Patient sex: M
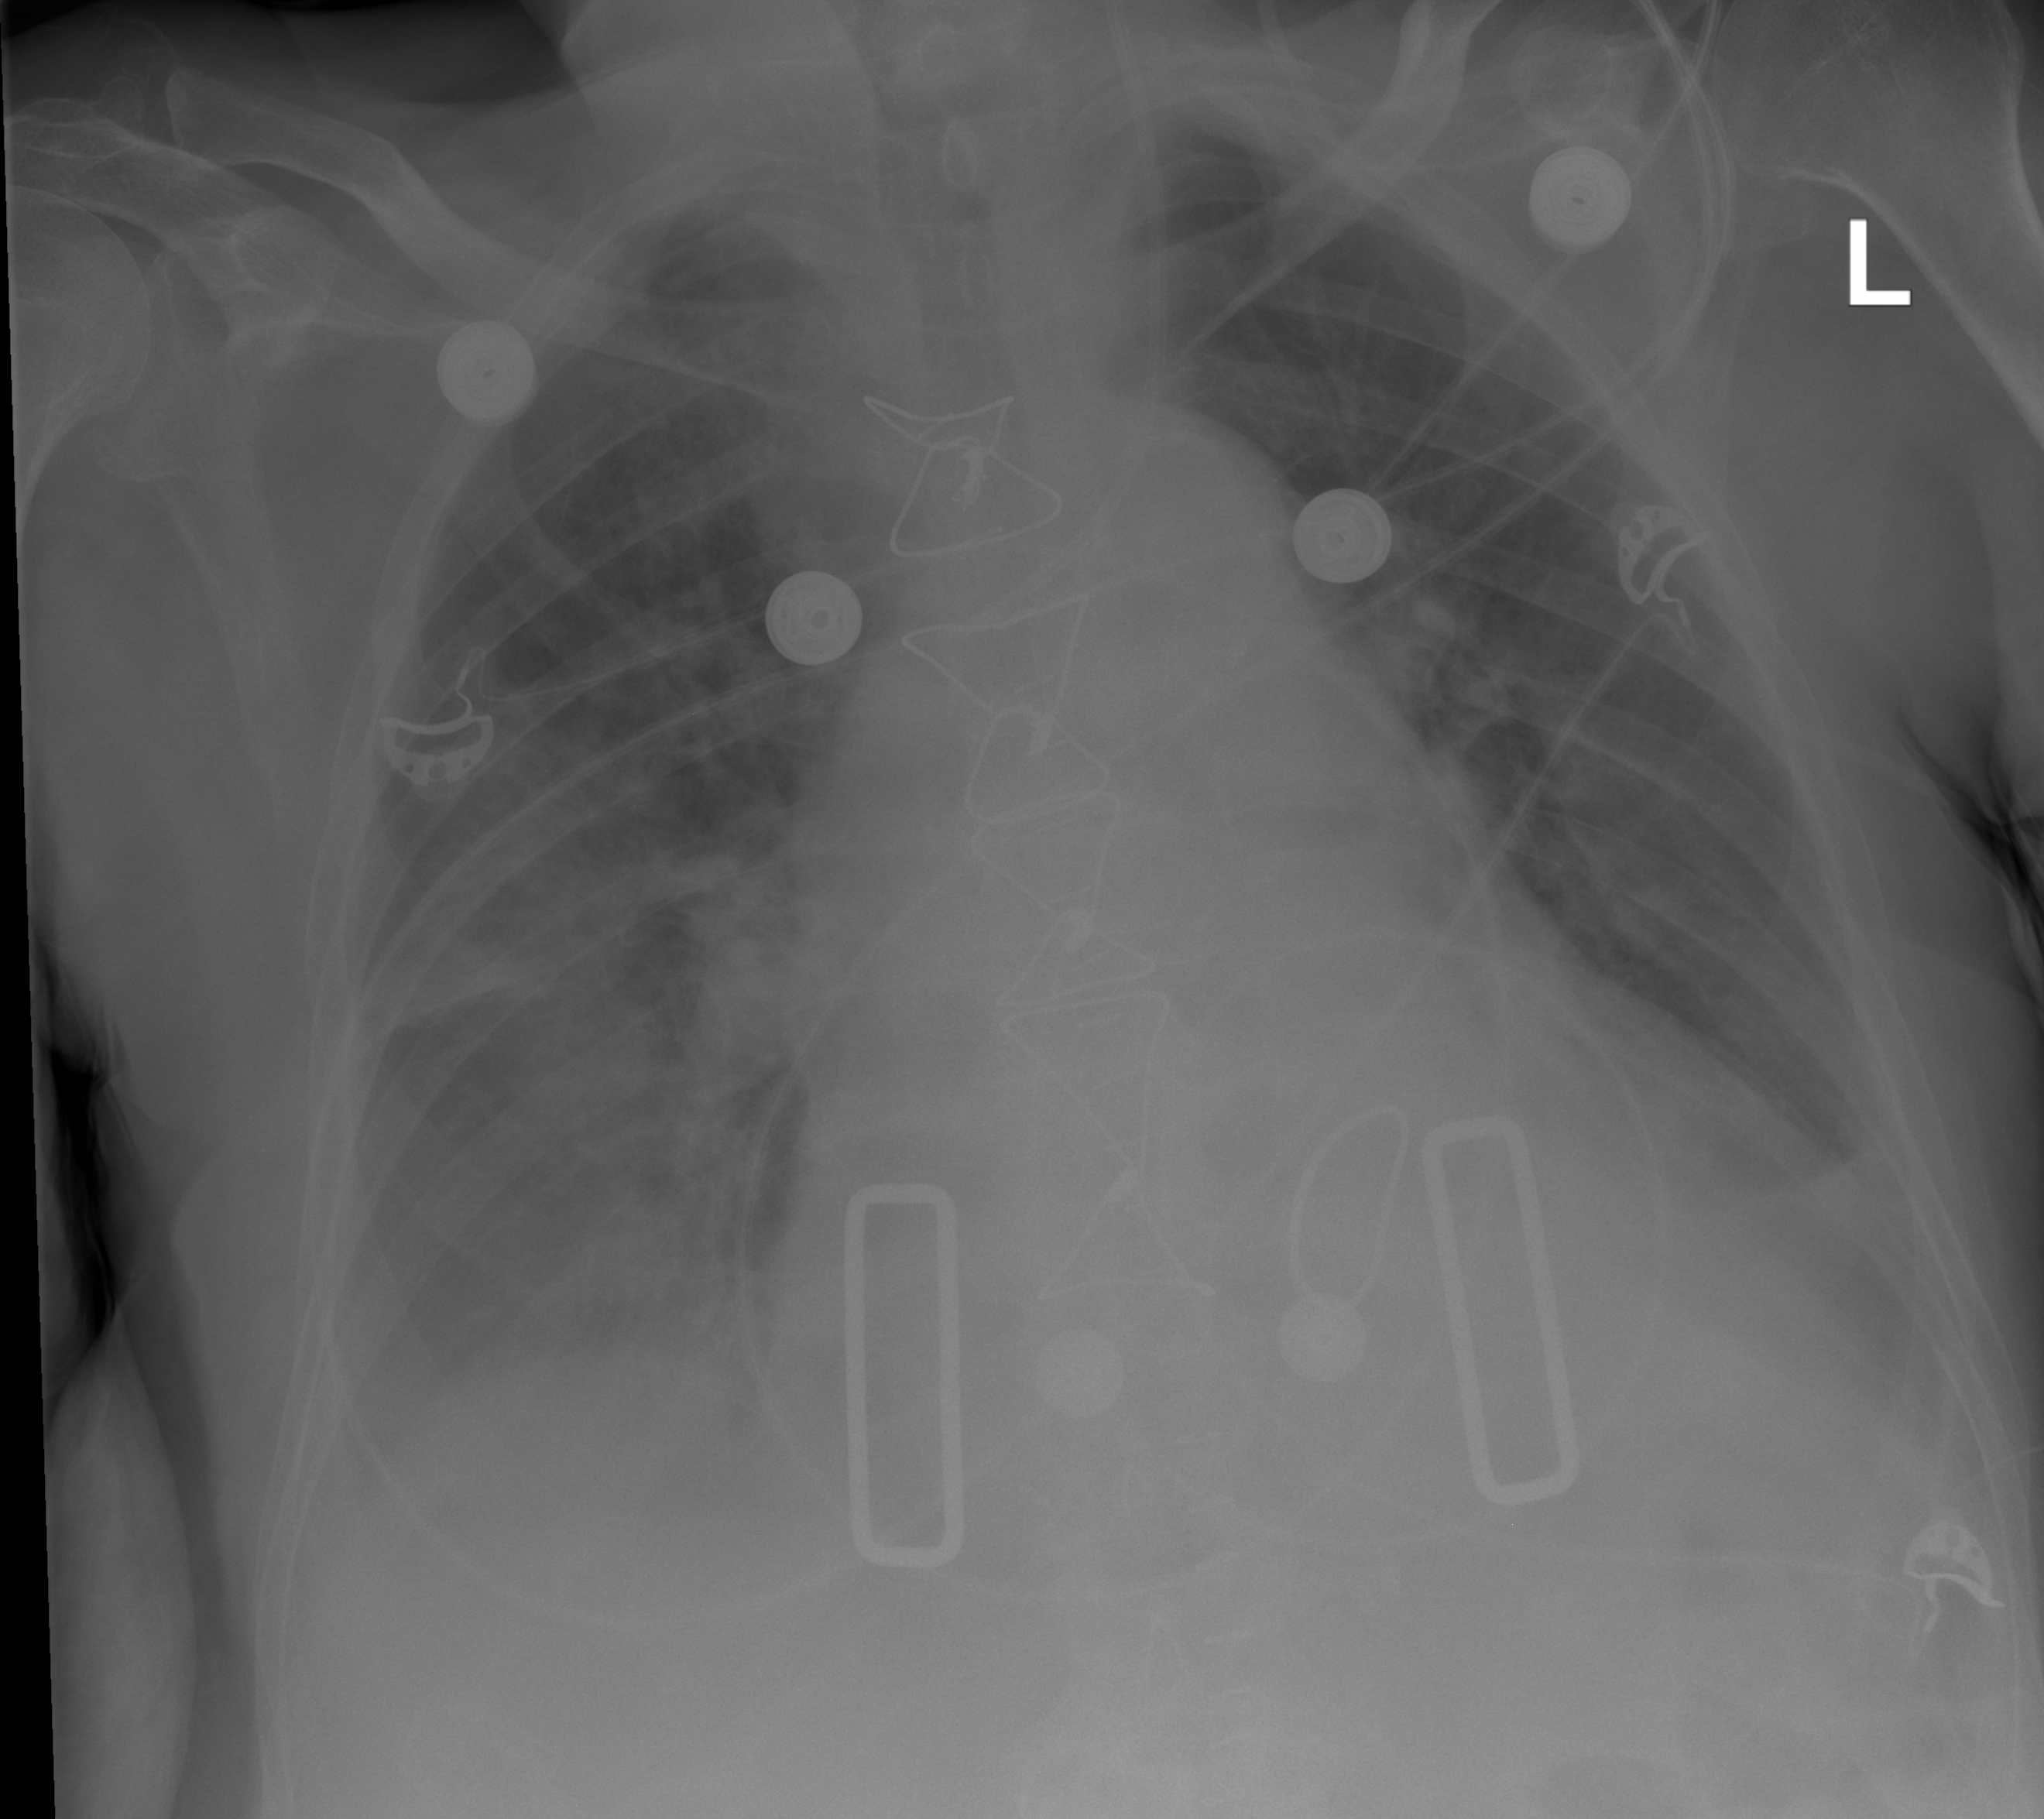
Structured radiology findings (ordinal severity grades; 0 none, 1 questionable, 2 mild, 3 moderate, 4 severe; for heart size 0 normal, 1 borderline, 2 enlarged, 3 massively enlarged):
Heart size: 2
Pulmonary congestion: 2
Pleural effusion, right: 2
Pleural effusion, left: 2
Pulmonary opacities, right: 2
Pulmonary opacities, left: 2
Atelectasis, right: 2
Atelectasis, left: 2